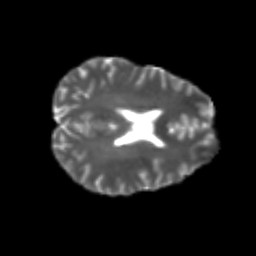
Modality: T2w
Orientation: axial
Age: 25
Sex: female
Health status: healthy
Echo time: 0.074 s